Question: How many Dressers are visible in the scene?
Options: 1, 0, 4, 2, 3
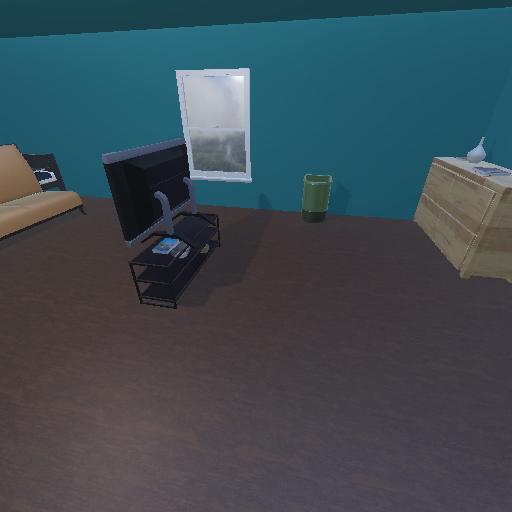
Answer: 1